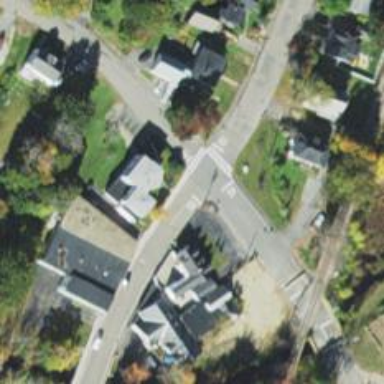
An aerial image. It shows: Road with stop sign.